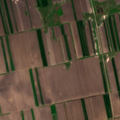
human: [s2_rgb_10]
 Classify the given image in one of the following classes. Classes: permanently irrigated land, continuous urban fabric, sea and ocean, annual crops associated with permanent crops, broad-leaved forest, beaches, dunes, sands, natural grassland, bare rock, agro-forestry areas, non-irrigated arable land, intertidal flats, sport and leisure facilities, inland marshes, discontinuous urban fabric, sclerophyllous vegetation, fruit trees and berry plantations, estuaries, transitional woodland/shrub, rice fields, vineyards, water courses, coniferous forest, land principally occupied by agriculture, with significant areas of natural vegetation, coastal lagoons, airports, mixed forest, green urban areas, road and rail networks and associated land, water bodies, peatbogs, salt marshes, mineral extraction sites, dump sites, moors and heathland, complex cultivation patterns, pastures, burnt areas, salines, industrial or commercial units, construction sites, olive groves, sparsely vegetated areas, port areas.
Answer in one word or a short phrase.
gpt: non-irrigated arable land